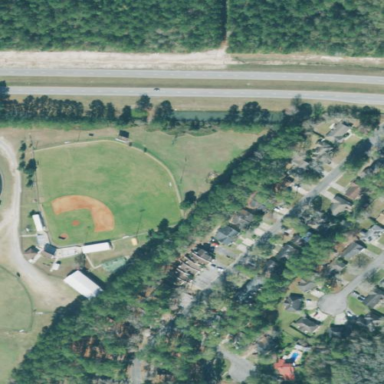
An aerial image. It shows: Baseball pitch for leisure land activities.